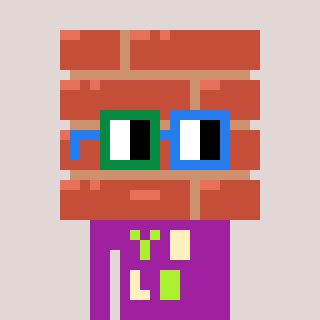
a pixel art character with square green and blue glasses, a wall-shaped head and a magenta-colored body on a warm background